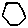
Label: hexagon